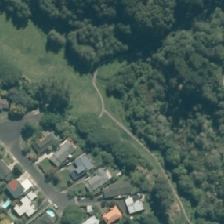
Land cover: urban_parkland